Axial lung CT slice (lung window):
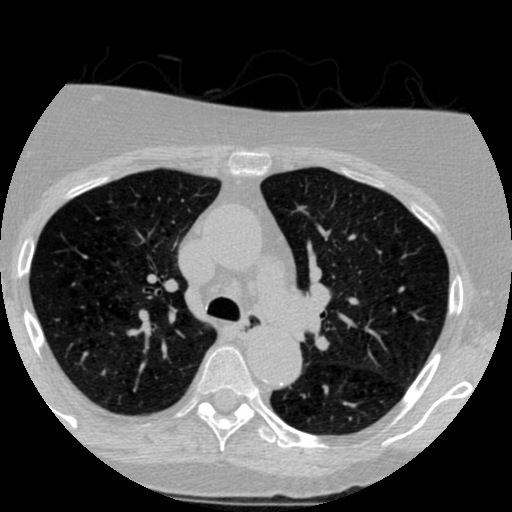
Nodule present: no